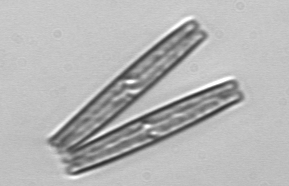
Label: Thalassionema